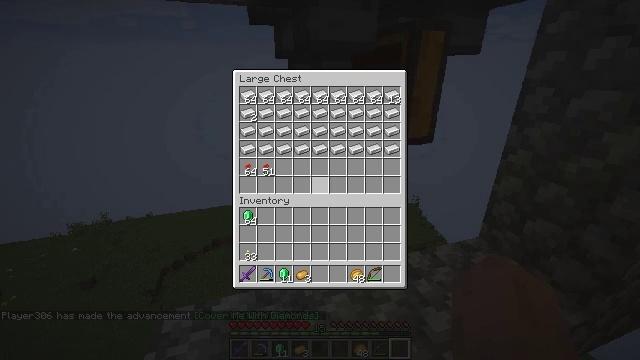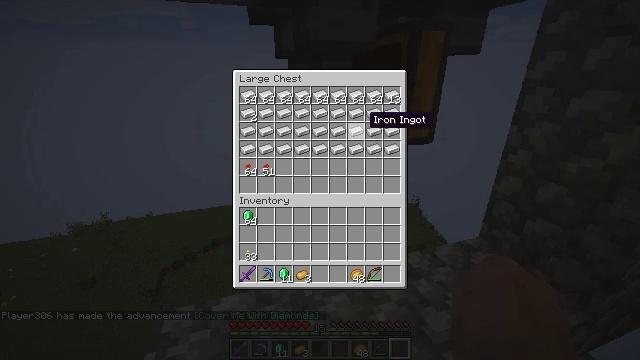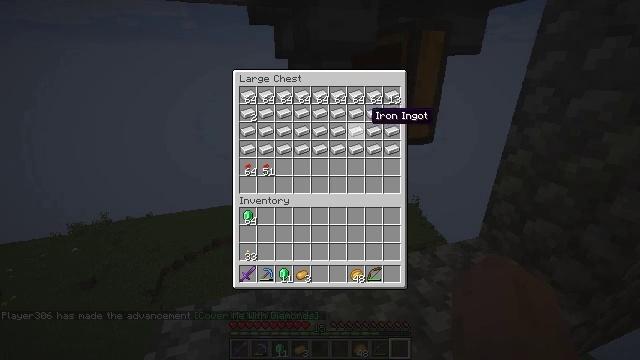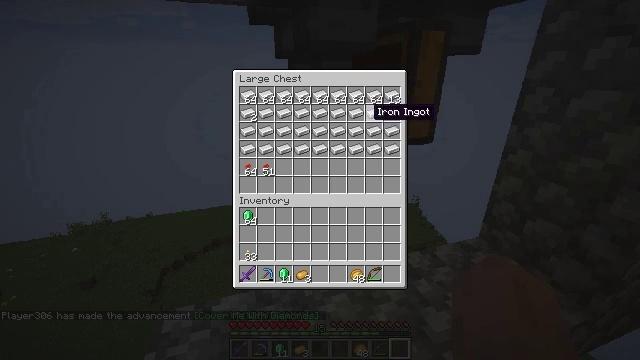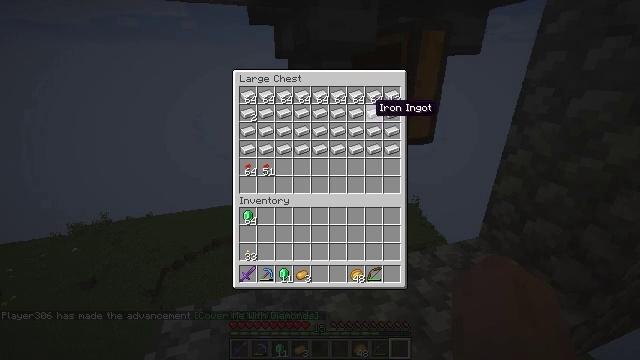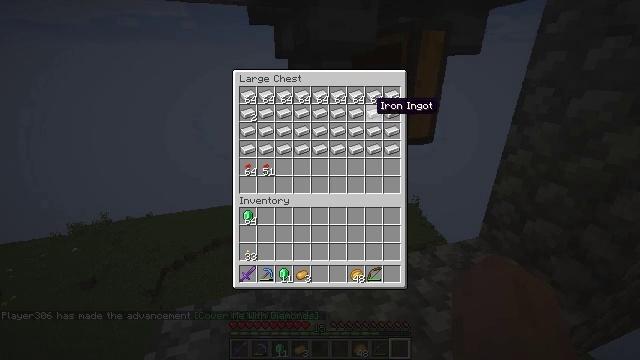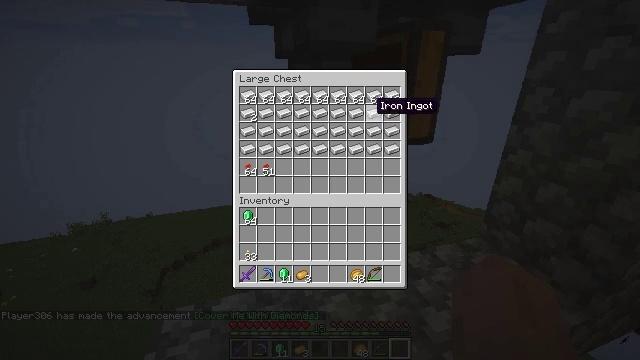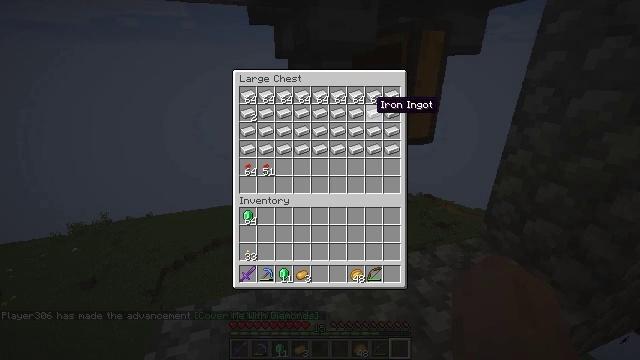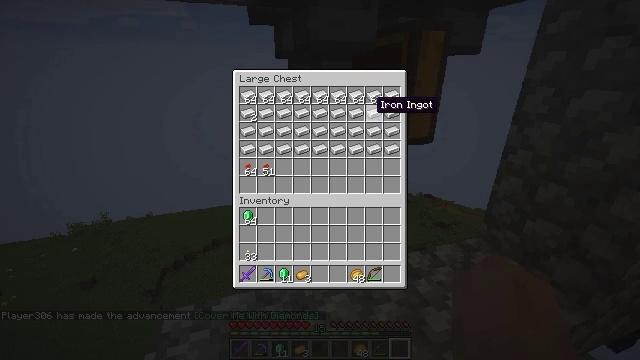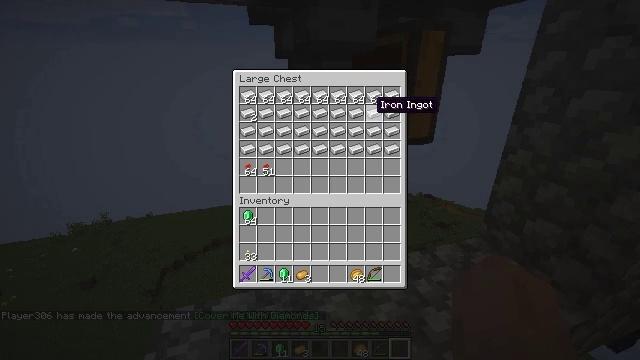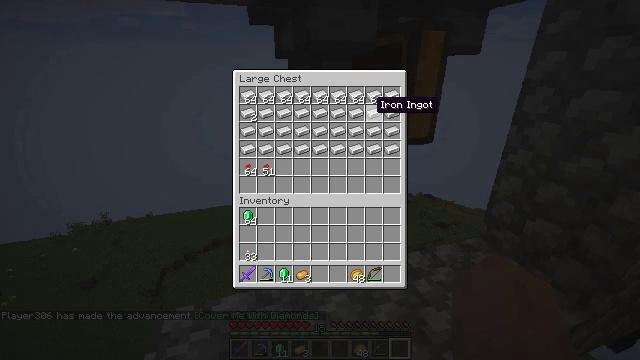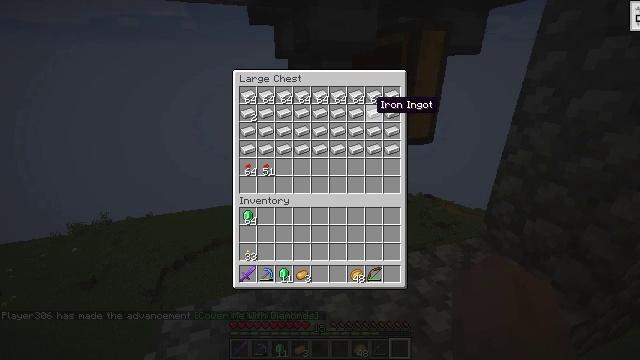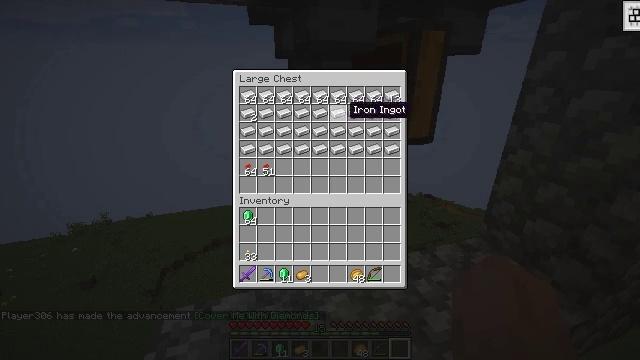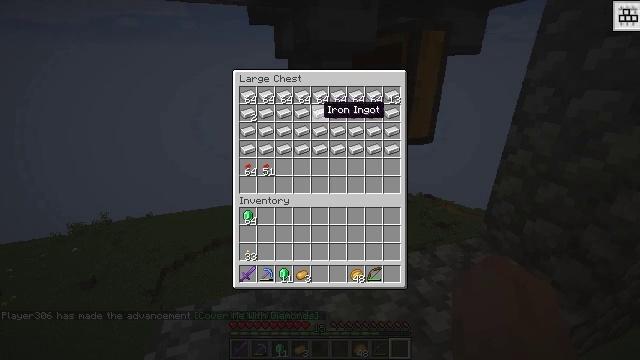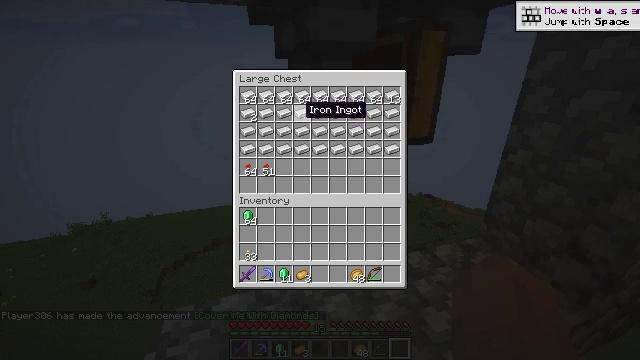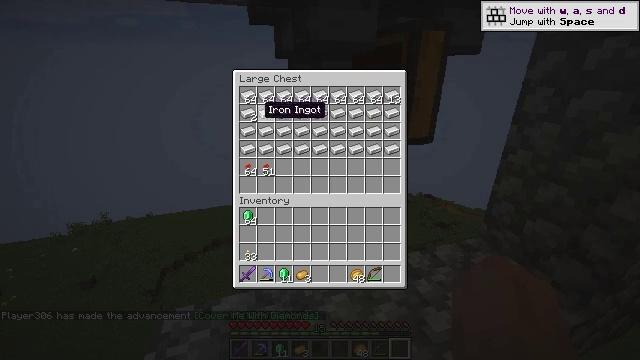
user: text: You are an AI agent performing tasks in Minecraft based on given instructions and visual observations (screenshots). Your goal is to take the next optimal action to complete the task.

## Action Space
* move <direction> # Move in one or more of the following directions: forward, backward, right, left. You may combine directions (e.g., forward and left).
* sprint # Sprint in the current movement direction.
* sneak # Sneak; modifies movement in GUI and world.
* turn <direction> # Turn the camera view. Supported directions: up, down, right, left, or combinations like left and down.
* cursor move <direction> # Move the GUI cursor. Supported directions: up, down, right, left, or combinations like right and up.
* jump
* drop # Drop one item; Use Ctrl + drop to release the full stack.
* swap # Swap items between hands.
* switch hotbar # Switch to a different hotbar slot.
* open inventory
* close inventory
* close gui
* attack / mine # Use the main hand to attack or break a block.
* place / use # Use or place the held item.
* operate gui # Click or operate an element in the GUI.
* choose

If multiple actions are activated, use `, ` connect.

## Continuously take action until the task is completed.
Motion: motion action
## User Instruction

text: Gather materials such as cobblestone.
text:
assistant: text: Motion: cursor move right and up
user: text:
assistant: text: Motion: no_op
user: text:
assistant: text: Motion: no_op
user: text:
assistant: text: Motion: no_op
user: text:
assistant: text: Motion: no_op
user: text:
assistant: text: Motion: no_op
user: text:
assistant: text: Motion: no_op
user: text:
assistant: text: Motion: no_op
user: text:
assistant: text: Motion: no_op
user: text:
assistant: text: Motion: no_op
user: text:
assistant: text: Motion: no_op
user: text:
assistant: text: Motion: cursor move left
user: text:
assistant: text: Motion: cursor move left
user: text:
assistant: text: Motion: cursor move left
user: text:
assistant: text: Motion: cursor move left
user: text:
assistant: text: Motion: no_op
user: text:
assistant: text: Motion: no_op
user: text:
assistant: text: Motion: no_op
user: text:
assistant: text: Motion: choose
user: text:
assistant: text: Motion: choose
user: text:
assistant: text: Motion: no_op
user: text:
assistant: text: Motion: no_op
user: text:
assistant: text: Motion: no_op
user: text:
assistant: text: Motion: cursor move right
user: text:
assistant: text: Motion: cursor move right
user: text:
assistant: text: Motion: cursor move right
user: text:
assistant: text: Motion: cursor move right
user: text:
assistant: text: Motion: cursor move right
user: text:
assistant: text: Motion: cursor move right
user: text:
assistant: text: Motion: cursor move right